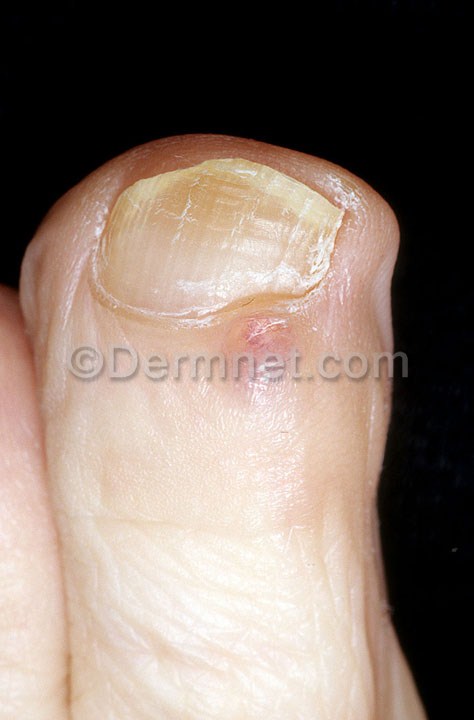
Disease: Nail Fungus and other Nail Disease